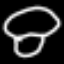
Label: mushroom